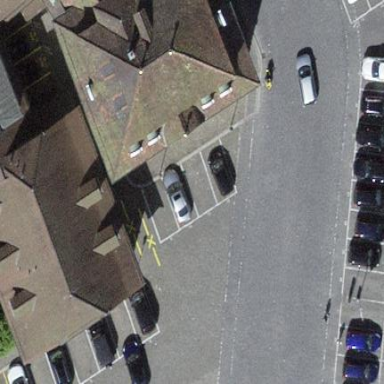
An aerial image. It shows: Street-side parking area with sett surface.